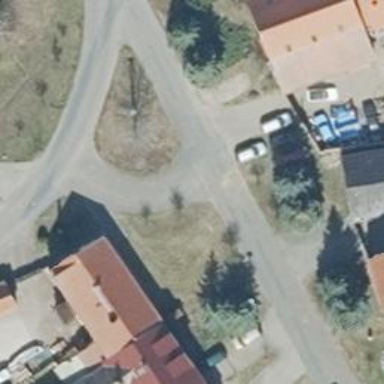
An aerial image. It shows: Asphalt road in residential area.